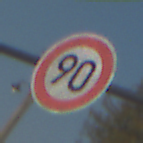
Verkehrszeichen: Geschwindigkeit90
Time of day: MorningAfternoon
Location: Outdoor (Suburban)
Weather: PartlyCloudy
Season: NotSpecified
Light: Natural